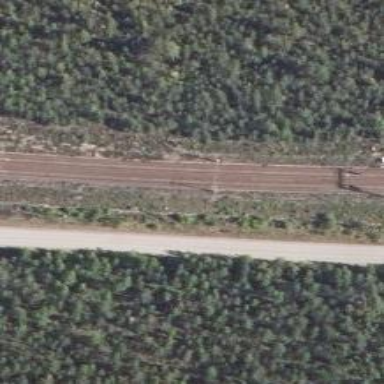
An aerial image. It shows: Railway track with continuous electrified contact lines.